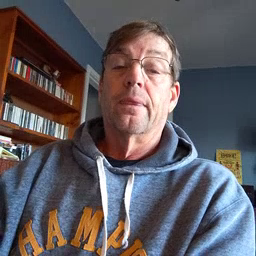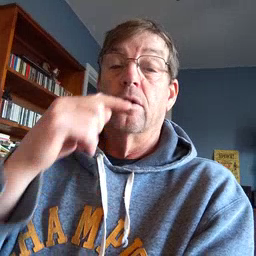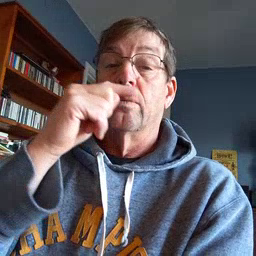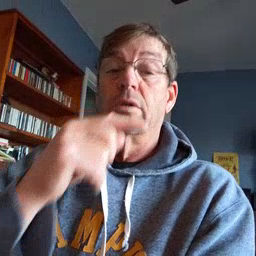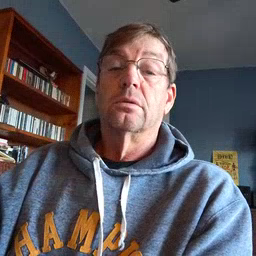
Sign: toothbrush